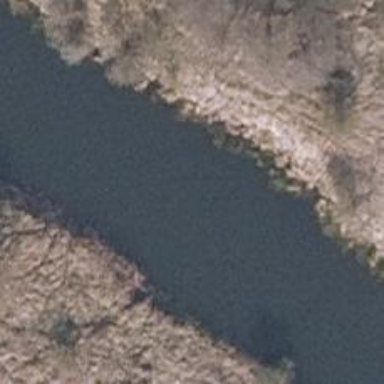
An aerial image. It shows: Canal.